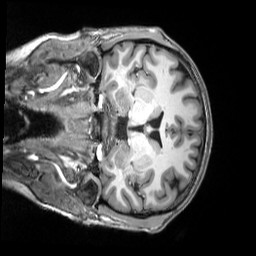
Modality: T1w
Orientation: coronal
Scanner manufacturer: siemens
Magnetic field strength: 3 T
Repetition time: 2.5 s
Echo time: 0.00343 s